Question: I am trying to output powershell result into html file by using code below:
'''
$a = "<style>"
$a = $a + "BODY{background-color:white;}"
$a = $a + "TABLE{border-width: 1px;border-style: solid;border-color: black;border-collapse: collapse;}"
$a = $a + "TH{border-width: 1px;padding: 0px;border-style: solid;border-color: black;background-color:white}"
$a = $a + "TD{border-width: 1px;padding: 0px;border-style: solid;border-color: black;background-color:white}"
$a = $a + "</style>"
Get-item c:\work | select-object Name,Lastwritetime,@{label="Size" ; expression={[math]::round(((Get-childitem -force "c:\work" -recurse | measure-object length -sum).sum/1Gb),1)}}
get-childitem .....| Convertto-html -head $a | Out-File -append C: empackup.htm
....
....
'''
The result of html file looks like this:

So my question is:
How to have only one 'Name LastTime Size' row on top and how to fix the length of the form ?
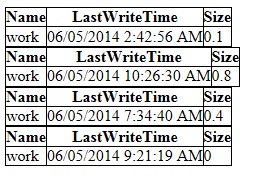
Answer: Each time you use ConvertTo-Html, you are creating a new table. That's why the widths are not consistent.
Get all of your results for the table into a single variable, then convert it to html once. That will create a single html table, with one header, and consistent widths.